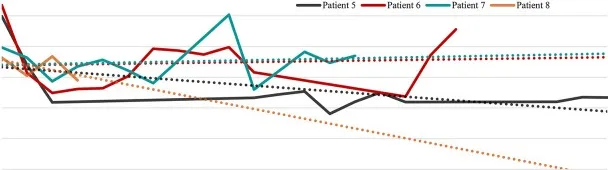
Serum total bilirubin trends in 4 patients currently treated with phototherapy. Each patient is represented by one line chart, and dotted lines in corresponding colors are trendlines showing the prevailing direction of serum total bilirubin levels.
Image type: pathology (immunostaining)